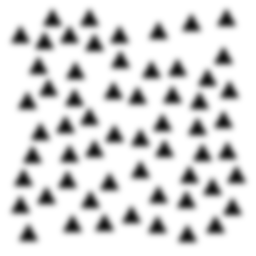
Squares: 0
Triangles: 59
Stars: 0
Total shapes: 59